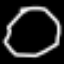
Label: octagon